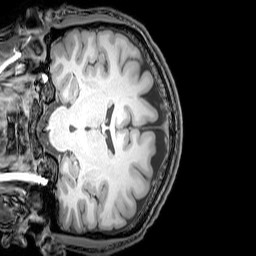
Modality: T1w
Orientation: coronal
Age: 24
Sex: male
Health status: healthy
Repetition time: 0.081 s
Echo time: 0.037 s